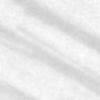
Label: change